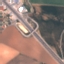
Land use / land cover class: Highway